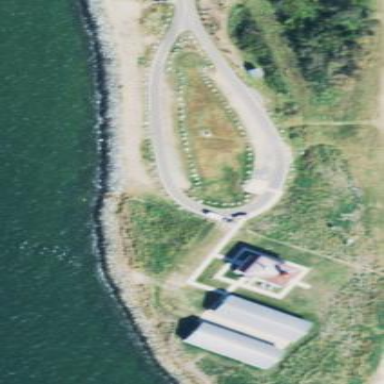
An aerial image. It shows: Breakwater constructed of rocks.